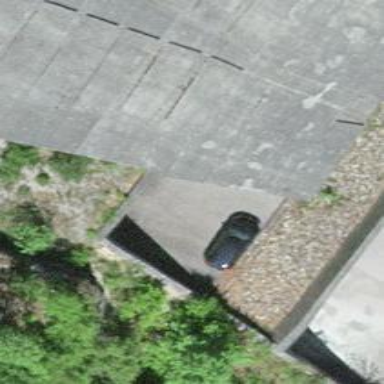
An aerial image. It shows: Paved alley designated as service road. It includes building passage tunnel.